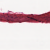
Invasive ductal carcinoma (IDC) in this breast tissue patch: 0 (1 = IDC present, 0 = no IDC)